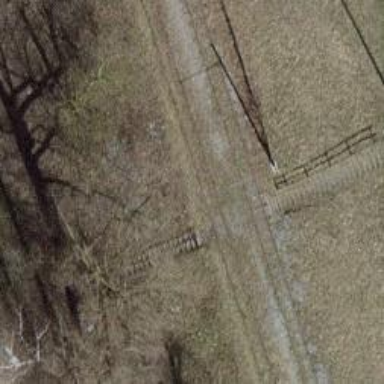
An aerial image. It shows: Preserved narrow-gauge railway with electrified contact line.